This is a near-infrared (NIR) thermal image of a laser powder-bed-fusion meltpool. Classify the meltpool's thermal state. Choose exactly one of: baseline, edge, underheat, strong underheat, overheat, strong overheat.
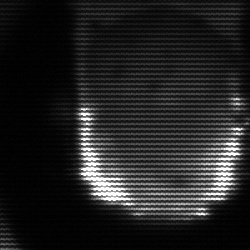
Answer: baseline